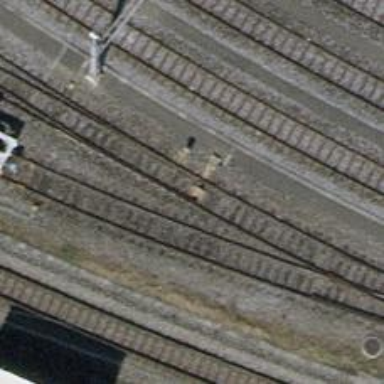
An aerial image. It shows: Railway switch.